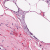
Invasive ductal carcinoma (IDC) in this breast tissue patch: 0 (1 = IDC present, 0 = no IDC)